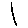
Label: line